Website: lowes
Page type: stored-credit-cards
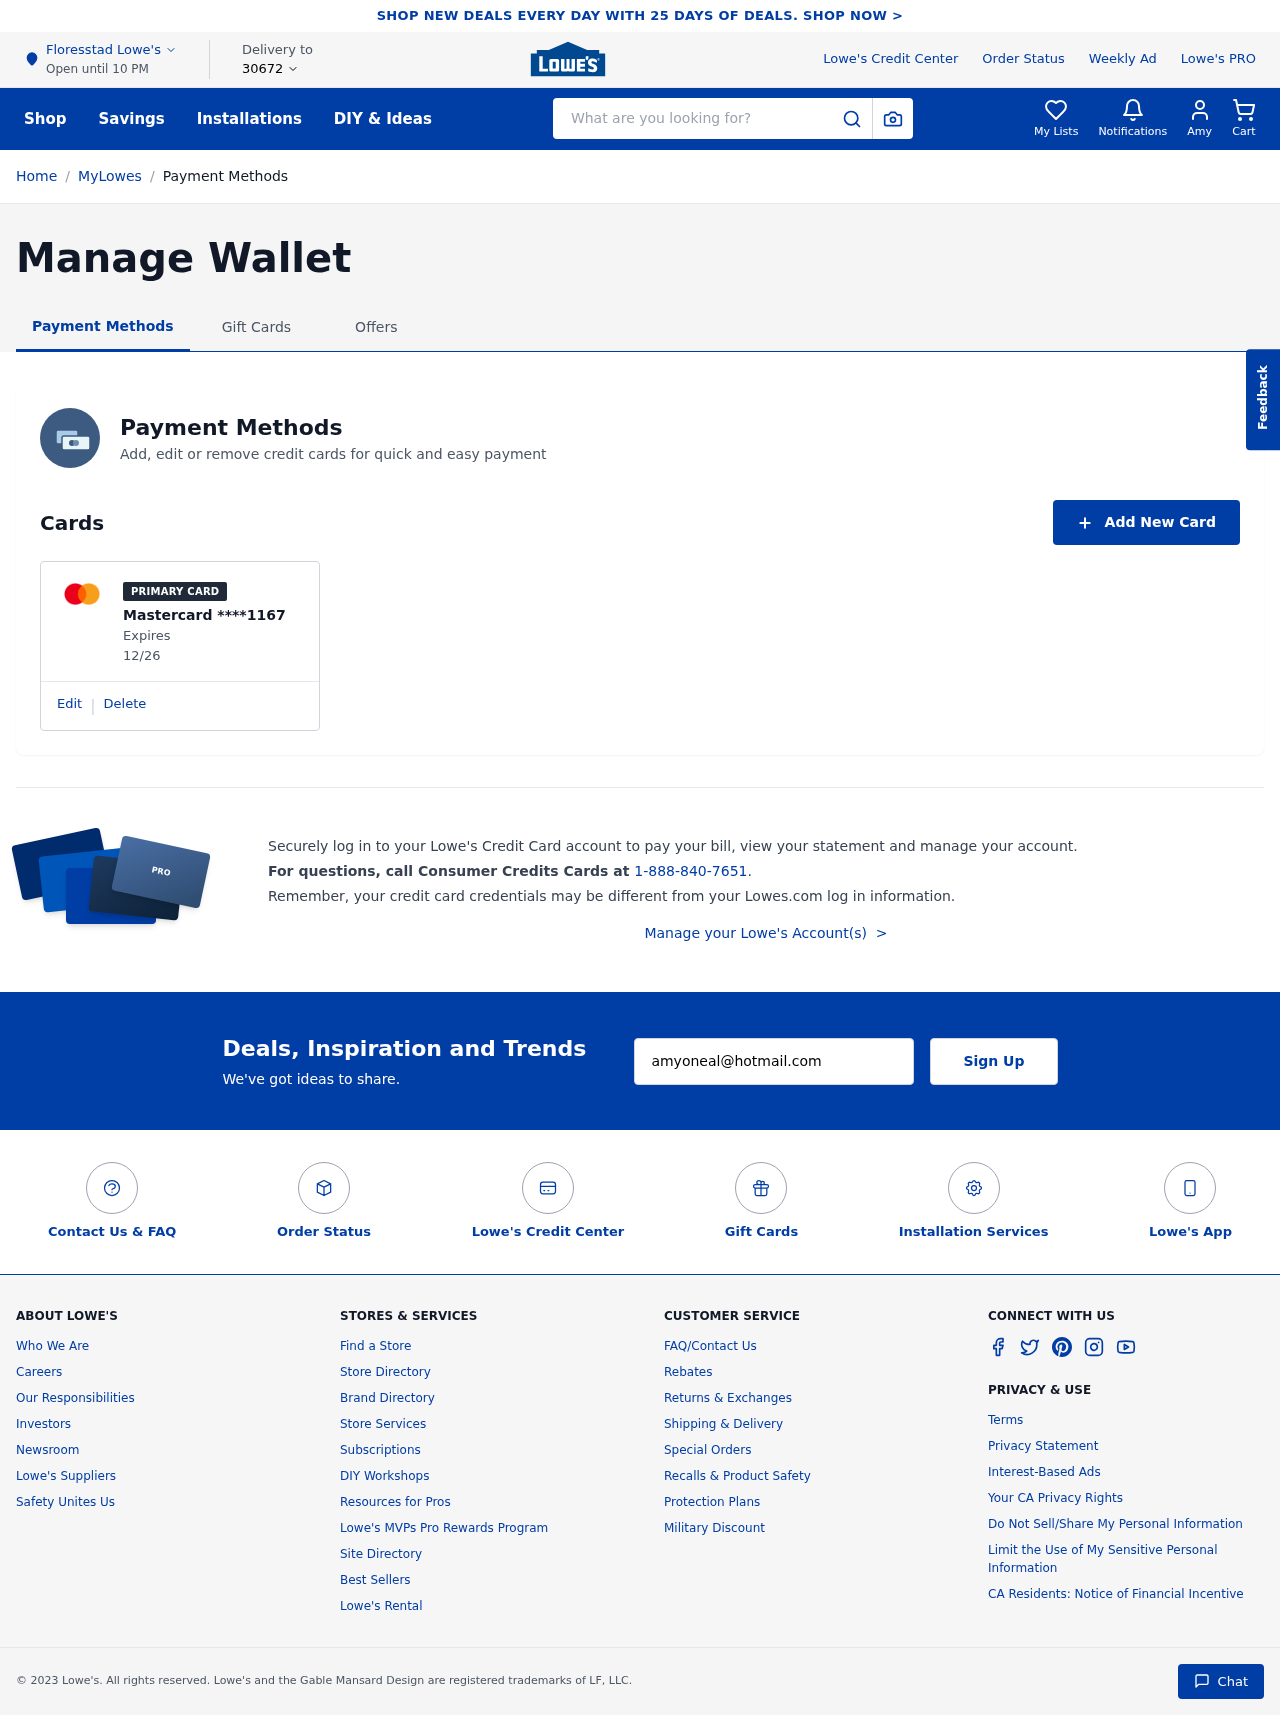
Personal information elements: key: PII_CARD_EXPIRY
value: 12/26
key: PII_CARD_LAST4
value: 1167
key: PII_CARD_TYPE
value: Mastercard
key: PII_CITY
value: Floresstad
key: PII_EMAIL
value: amyoneal@hotmail.com
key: PII_FIRSTNAME
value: Amy
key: PII_POSTCODE
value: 30672
Search elements: key: HEADER_SEARCH
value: What are you looking for?